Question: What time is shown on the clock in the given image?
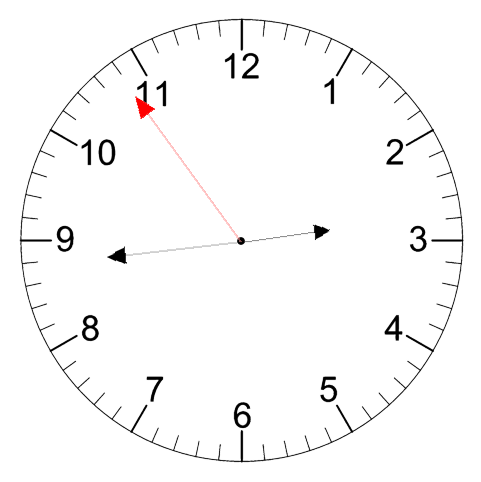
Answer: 02:43:54